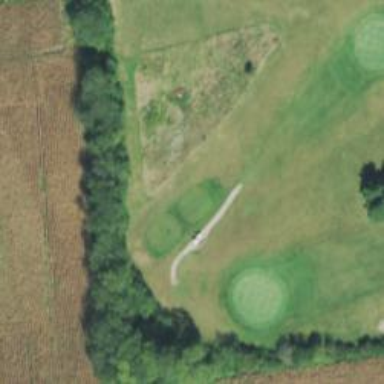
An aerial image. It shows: Path for golf carts.